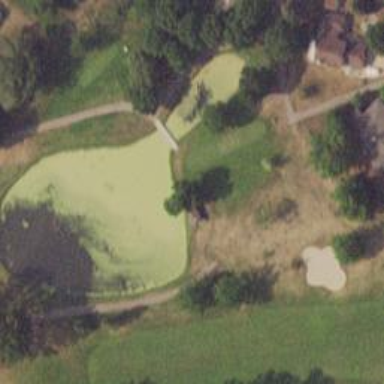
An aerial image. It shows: Path bridge over golf course.